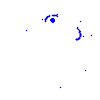
Particle: electron